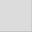
Piece: xx